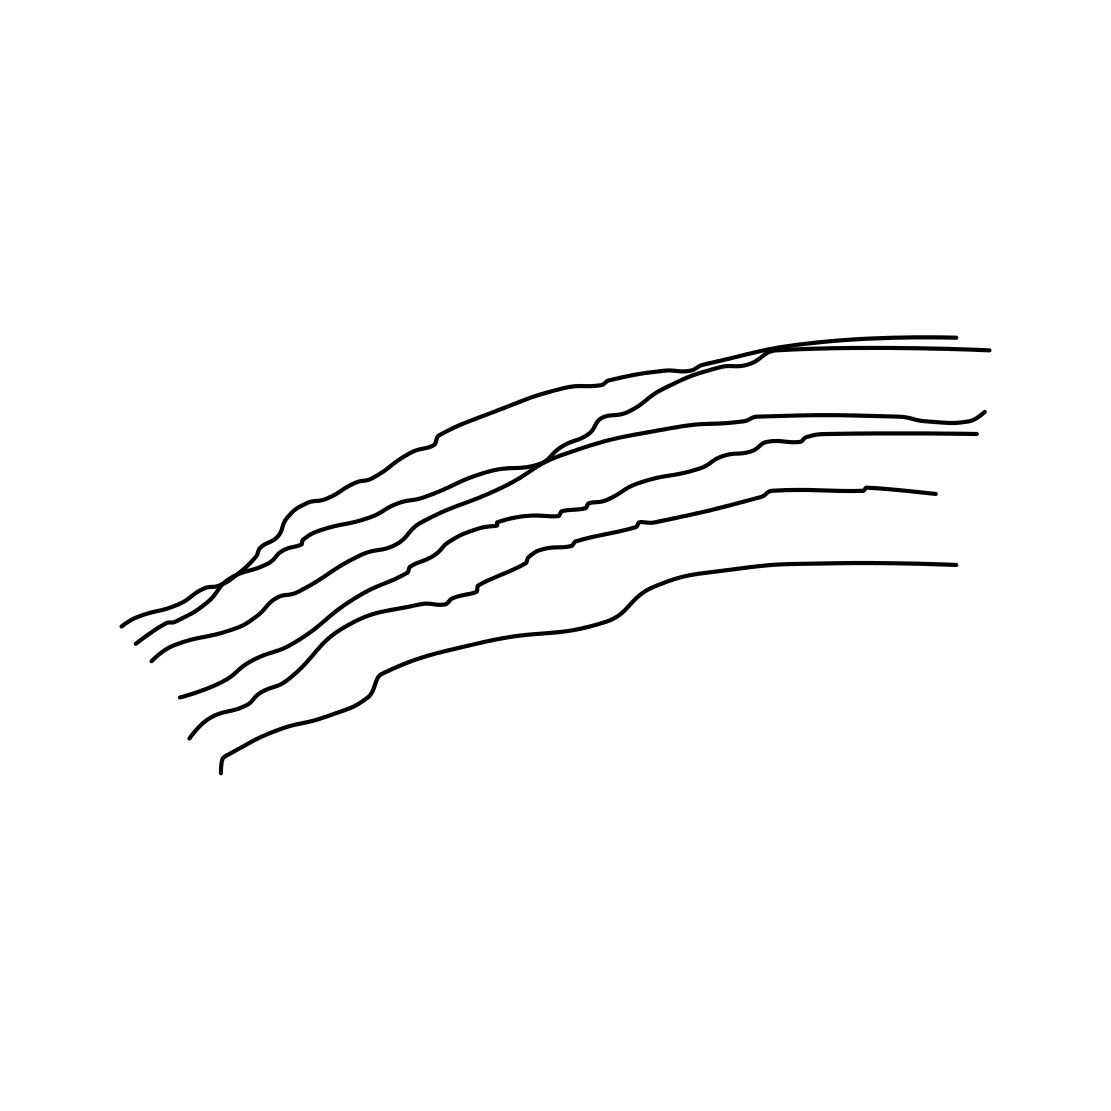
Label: rainbow